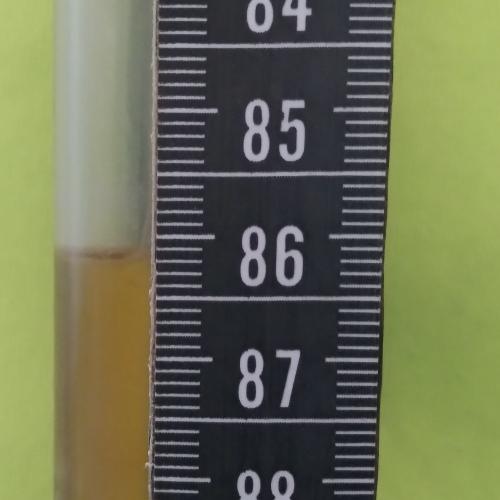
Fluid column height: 86.2 cm